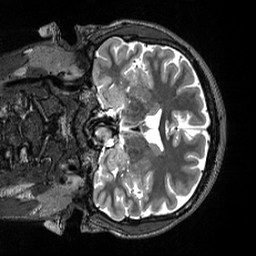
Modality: T2w
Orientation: coronal
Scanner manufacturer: siemens
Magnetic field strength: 3 T
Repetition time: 3.2 s
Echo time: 0.564 s